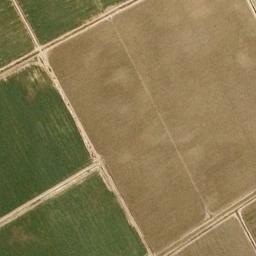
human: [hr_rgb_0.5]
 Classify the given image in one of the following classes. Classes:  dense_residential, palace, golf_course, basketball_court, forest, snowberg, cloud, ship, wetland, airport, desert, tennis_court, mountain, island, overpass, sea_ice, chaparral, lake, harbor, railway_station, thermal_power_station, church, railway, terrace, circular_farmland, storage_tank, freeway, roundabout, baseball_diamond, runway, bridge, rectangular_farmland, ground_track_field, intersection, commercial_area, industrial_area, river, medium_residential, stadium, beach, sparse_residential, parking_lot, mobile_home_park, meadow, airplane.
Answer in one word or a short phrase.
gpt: rectangular_farmland